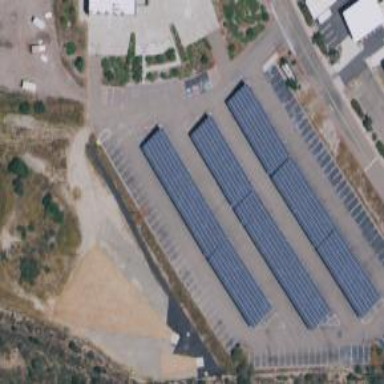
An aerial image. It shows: Solar photovoltaic panel generator located on building's roof.